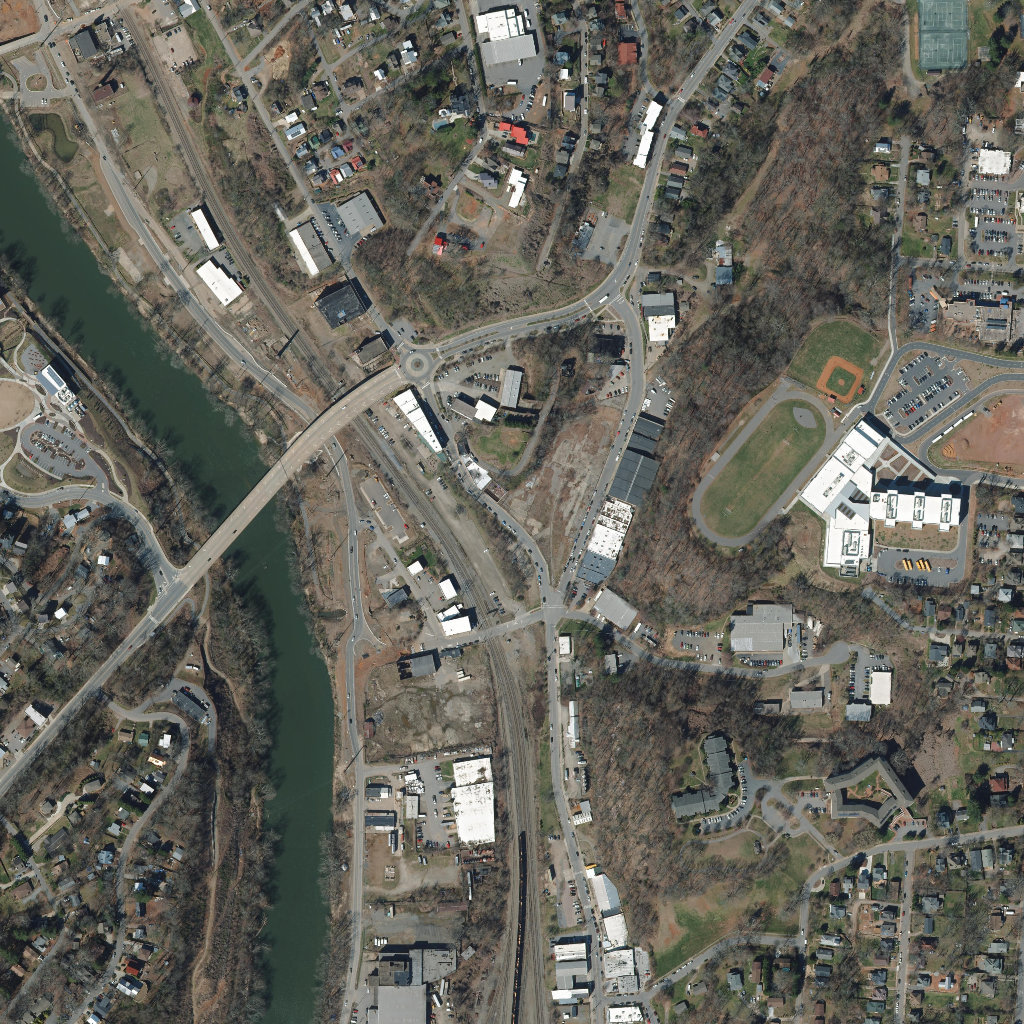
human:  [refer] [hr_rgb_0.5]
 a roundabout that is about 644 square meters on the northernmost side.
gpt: <box>[[38, 33, 42, 37, 0]]</box>

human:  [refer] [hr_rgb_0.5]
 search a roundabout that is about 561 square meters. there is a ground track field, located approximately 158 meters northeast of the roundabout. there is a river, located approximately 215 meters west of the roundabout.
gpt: <box>[[51, 58, 55, 61, 0]]</box>

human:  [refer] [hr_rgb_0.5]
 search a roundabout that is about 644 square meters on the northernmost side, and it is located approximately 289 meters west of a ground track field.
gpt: <box>[[38, 33, 42, 37, 0]]</box>